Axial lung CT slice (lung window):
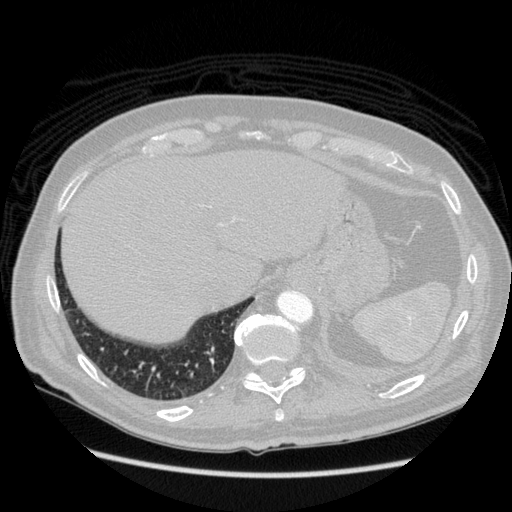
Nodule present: no